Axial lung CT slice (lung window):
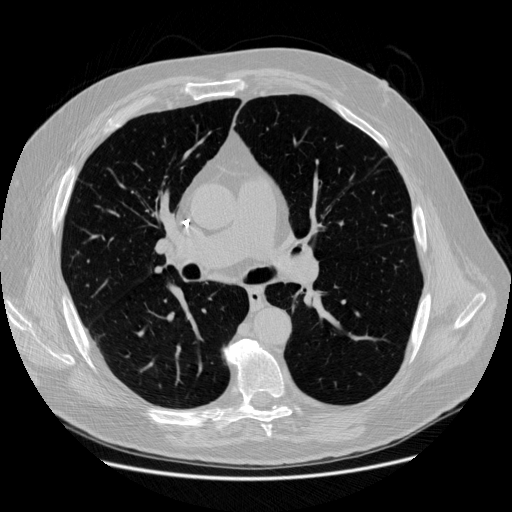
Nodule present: no